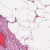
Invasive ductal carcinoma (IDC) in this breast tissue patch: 0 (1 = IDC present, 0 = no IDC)